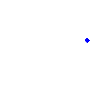
Particle: kaon